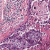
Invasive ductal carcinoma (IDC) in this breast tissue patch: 0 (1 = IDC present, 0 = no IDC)